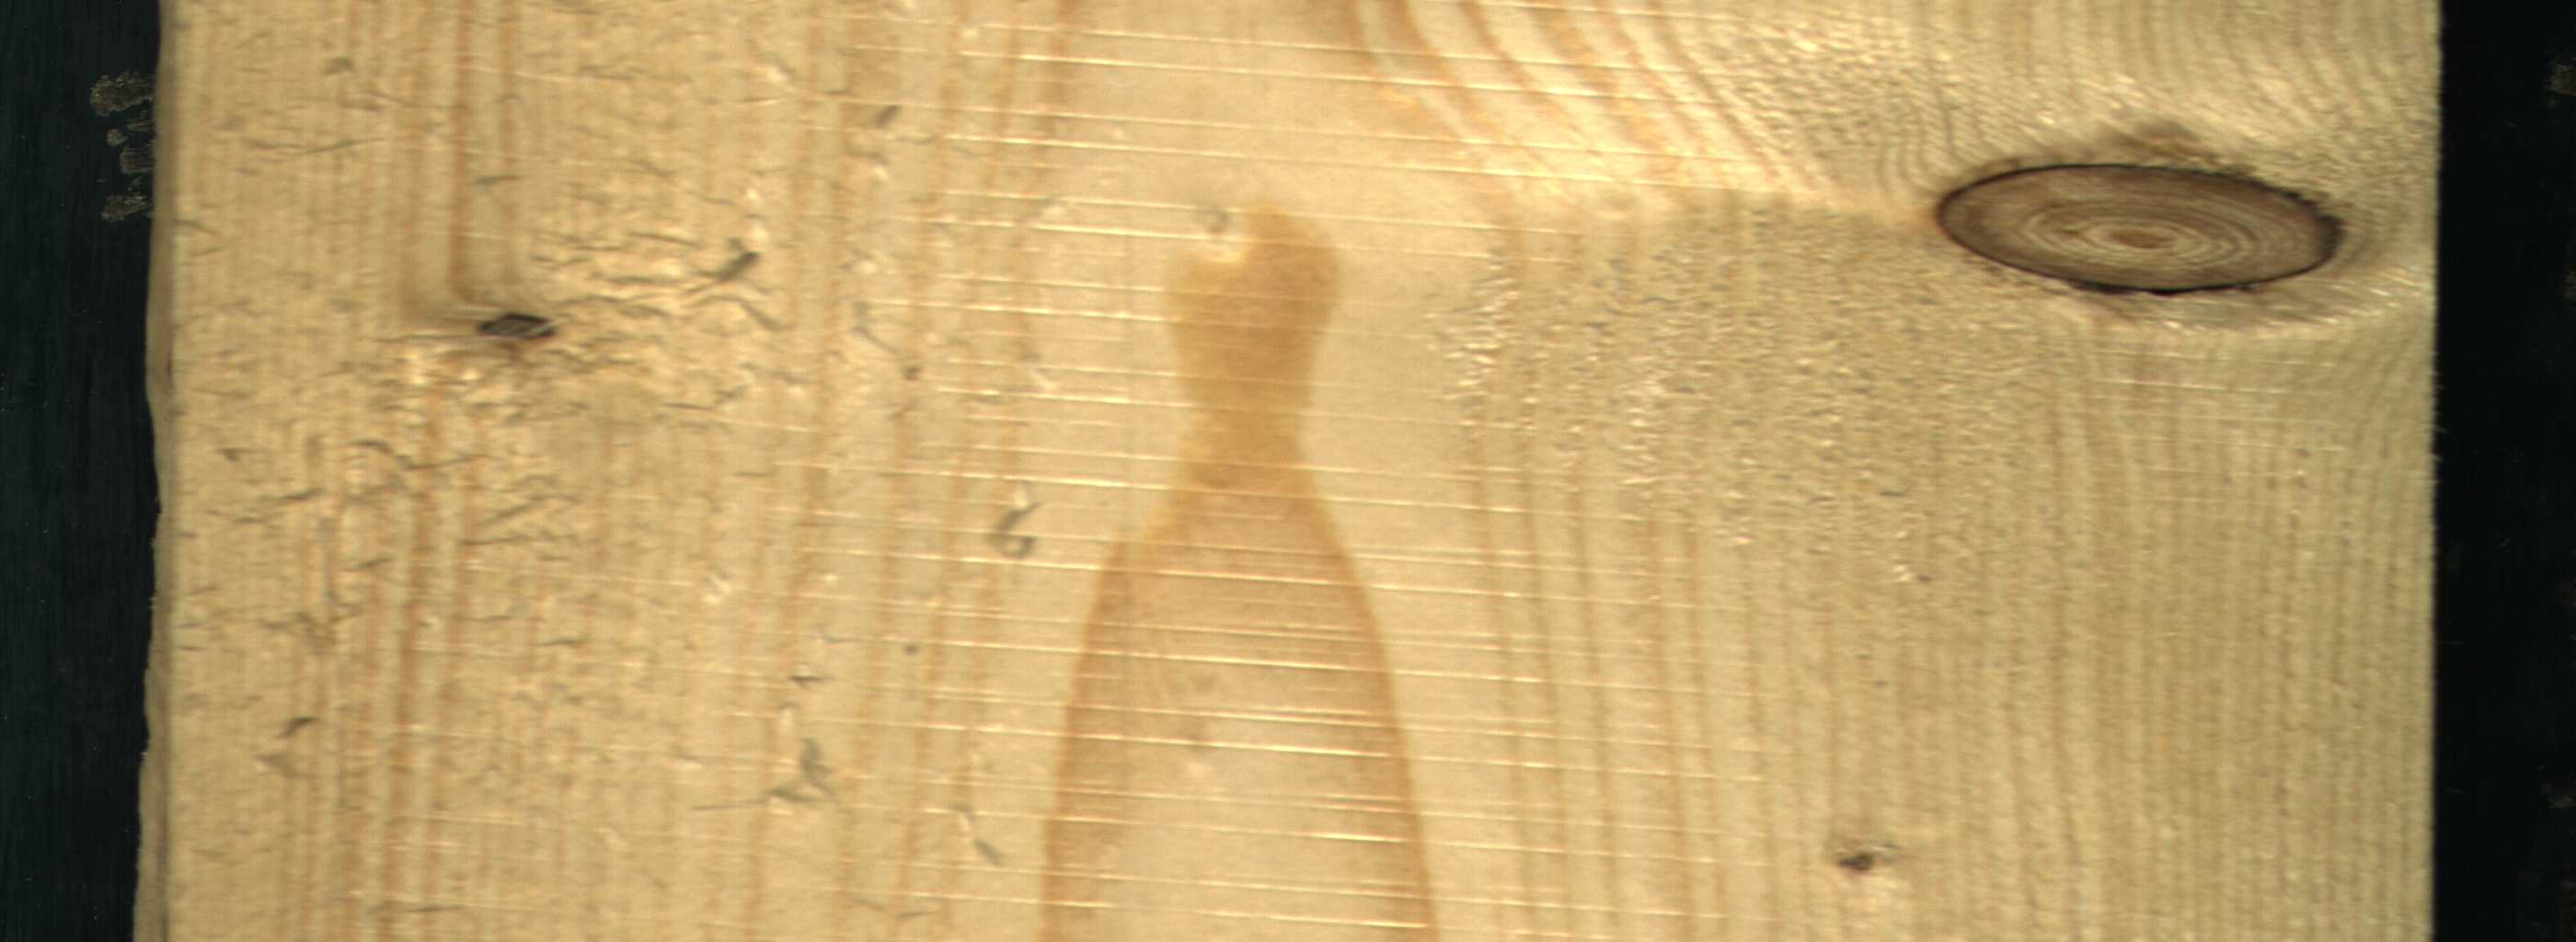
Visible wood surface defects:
Dead_Knot
Live_Knot
Live_Knot